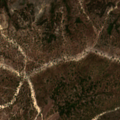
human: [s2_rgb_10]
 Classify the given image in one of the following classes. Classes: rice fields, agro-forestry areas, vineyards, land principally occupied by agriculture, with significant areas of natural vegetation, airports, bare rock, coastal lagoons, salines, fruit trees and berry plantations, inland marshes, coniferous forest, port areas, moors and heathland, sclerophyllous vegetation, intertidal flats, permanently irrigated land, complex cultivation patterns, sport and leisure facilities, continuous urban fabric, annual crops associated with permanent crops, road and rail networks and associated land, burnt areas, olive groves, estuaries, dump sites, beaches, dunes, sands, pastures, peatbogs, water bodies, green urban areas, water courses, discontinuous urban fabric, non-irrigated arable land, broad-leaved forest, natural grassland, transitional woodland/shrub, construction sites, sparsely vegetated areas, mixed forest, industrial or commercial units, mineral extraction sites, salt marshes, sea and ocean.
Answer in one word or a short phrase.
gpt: permanently irrigated land, broad-leaved forest